Interaction volume radius: 5 \u00c5
Interaction volume height: 20 \u00c5
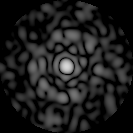
Disorder parameter: 0.8341